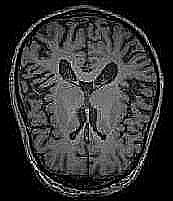
Label: notumor